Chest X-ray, PA view. Patient: 42 years old, sex M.
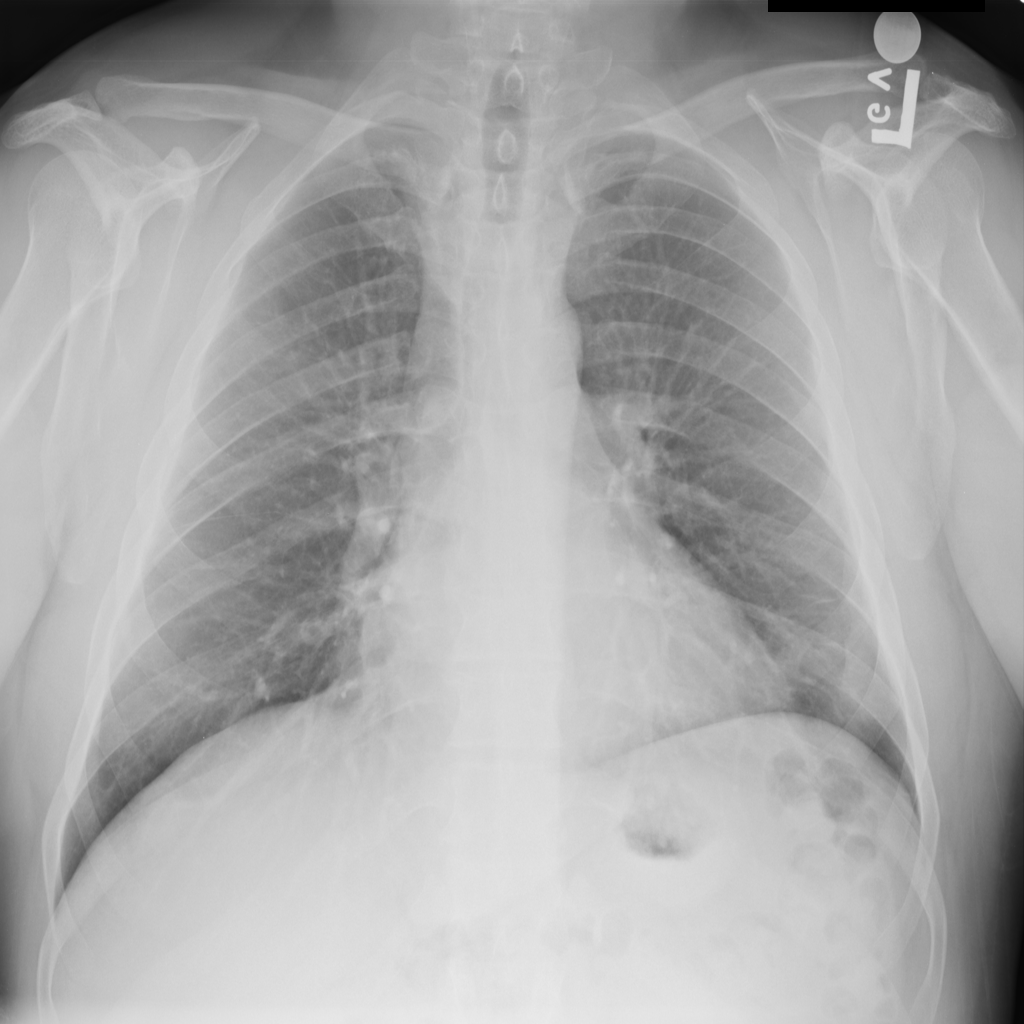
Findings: No Finding